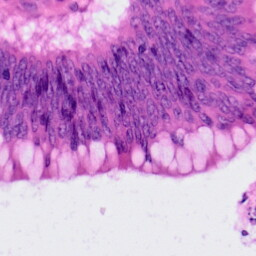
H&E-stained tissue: Colon